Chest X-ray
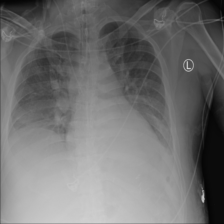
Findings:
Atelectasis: negative
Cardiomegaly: negative
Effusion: positive
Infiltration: negative
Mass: negative
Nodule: negative
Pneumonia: negative
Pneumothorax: negative
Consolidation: positive
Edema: negative
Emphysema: negative
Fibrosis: negative
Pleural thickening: negative
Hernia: negative